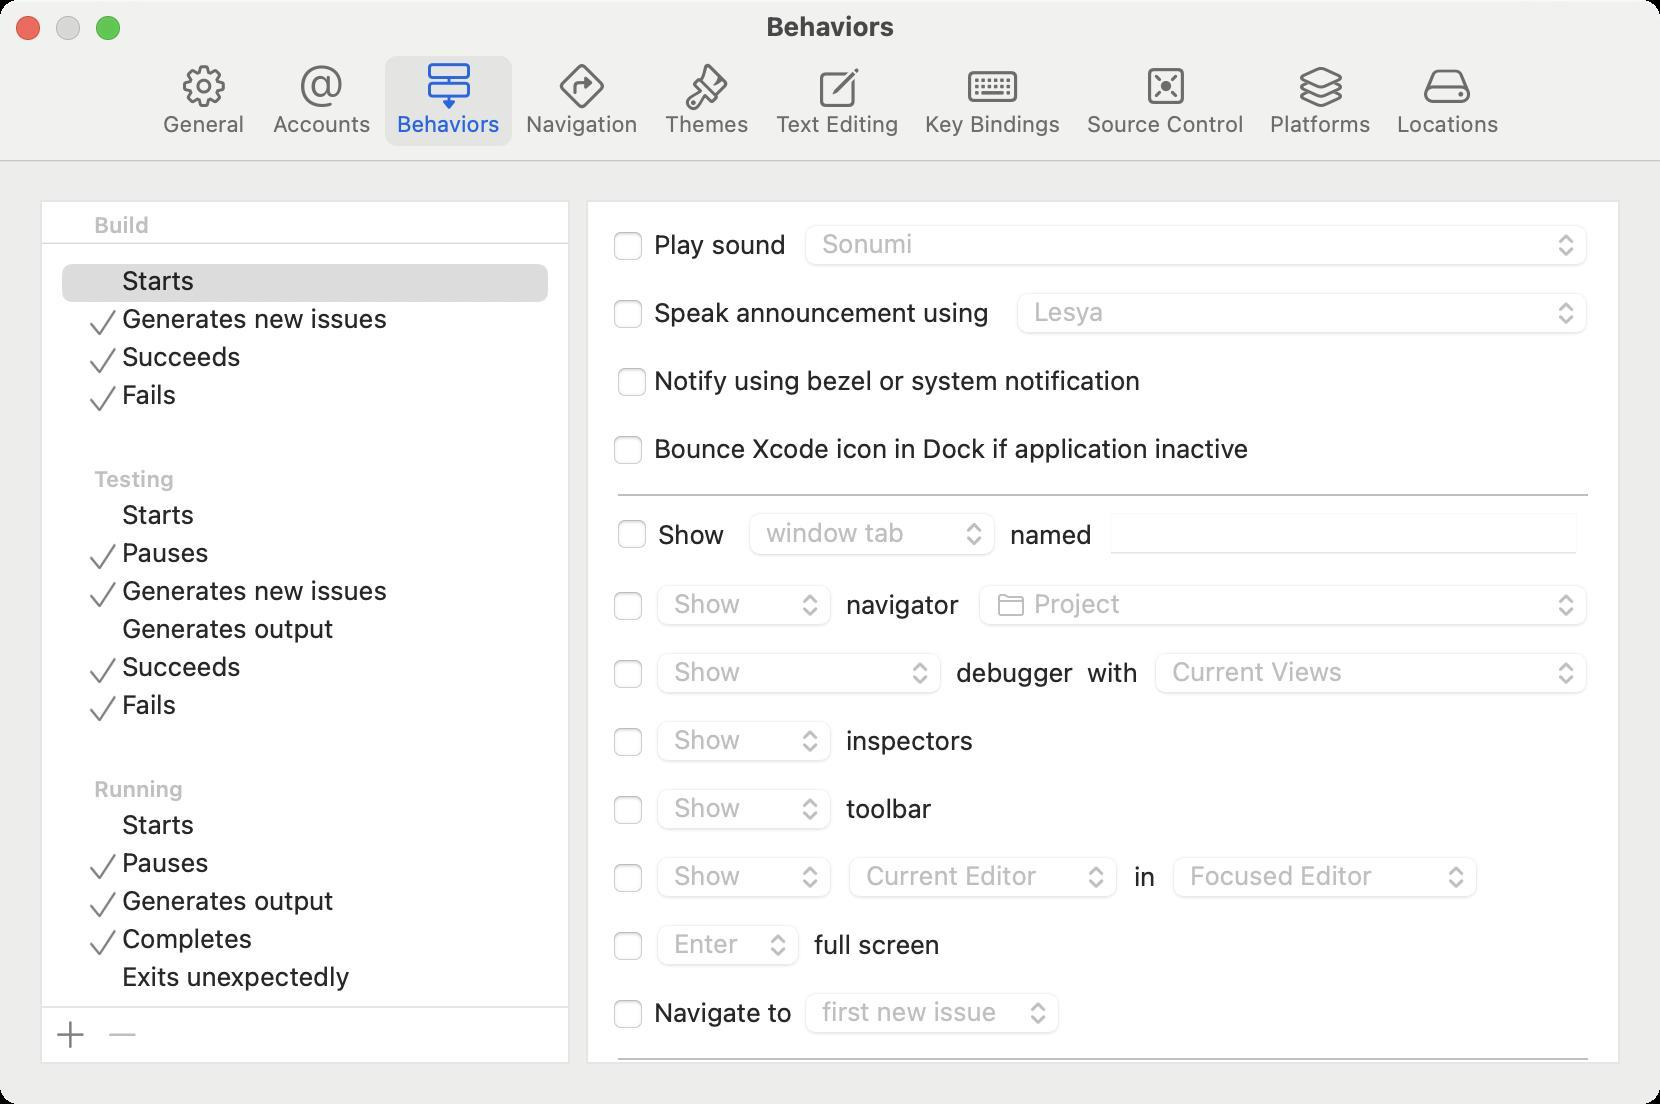
Accessibility tree:
{"name": "Behaviors", "role": "AXWindow", "description": null, "role_description": "dialog", "value": null, "position": "449.00;168.00", "size": "830;552", "children": [{"name": null, "role": "AXScrollArea", "description": "alert options", "role_description": "scroll area", "value": null, "position": "294.00;101.00", "size": "515;430", "children": [{"name": null, "role": "AXStaticText", "description": null, "role_description": "text", "value": "Play sound", "position": "325.00;114.00", "size": "72;17", "children": []}, {"name": "", "role": "AXCheckBox", "description": null, "role_description": "checkbox", "value": 0, "position": "307.00;114.00", "size": "90;18", "children": []}, {"name": null, "role": "AXPopUpButton", "description": null, "role_description": "pop up button", "value": "Sonumi", "position": "400.00;111.00", "size": "397;26", "children": []}, {"name": null, "role": "AXStaticText", "description": null, "role_description": "text", "value": "Speak announcement using", "position": "325.00;148.00", "size": "178;17", "children": []}, {"name": "", "role": "AXCheckBox", "description": null, "role_description": "checkbox", "value": 0, "position": "307.00;148.00", "size": "196;18", "children": []}, {"name": null, "role": "AXPopUpButton", "description": null, "role_description": "pop up button", "value": "Lesya", "position": "506.00;145.00", "size": "291;26", "children": []}, {"name": null, "role": "AXStaticText", "description": null, "role_description": "text", "value": "Notify using bezel or system notification", "position": "325.00;182.00", "size": "408;17", "children": []}, {"name": "", "role": "AXCheckBox", "description": null, "role_description": "checkbox", "value": 0, "position": "307.00;182.00", "size": "141;18", "children": []}, {"name": null, "role": "AXStaticText", "description": null, "role_description": "text", "value": "Bounce Xcode icon in Dock if application inactive", "position": "325.00;216.00", "size": "314;17", "children": []}, {"name": "", "role": "AXCheckBox", "description": null, "role_description": "checkbox", "value": 0, "position": "307.00;216.00", "size": "332;18", "children": []}, {"name": "Show", "role": "AXCheckBox", "description": null, "role_description": "checkbox", "value": 0, "position": "307.00;258.00", "size": "60;18", "children": []}, {"name": null, "role": "AXTextField", "description": null, "role_description": "text field", "value": "", "position": "554.50;256.00", "size": "234;21", "children": []}, {"name": null, "role": "AXPopUpButton", "description": null, "role_description": "pop up button", "value": "window tab", "position": "372.00;256.00", "size": "129;25", "children": []}, {"name": null, "role": "AXStaticText", "description": null, "role_description": "text", "value": "named", "position": "503.00;259.00", "size": "46;16", "children": []}, {"name": "", "role": "AXCheckBox", "description": null, "role_description": "checkbox", "value": 0, "position": "307.00;294.00", "size": "22;18", "children": []}, {"name": null, "role": "AXPopUpButton", "description": null, "role_description": "pop up button", "value": "Project", "position": "487.00;291.00", "size": "310;26", "children": []}, {"name": null, "role": "AXStaticText", "description": null, "role_description": "text", "value": "navigator", "position": "421.00;294.00", "size": "64;17", "children": []}, {"name": null, "role": "AXPopUpButton", "description": null, "role_description": "pop up button", "value": "Show", "position": "326.00;291.00", "size": "93;26", "children": []}, {"name": "", "role": "AXCheckBox", "description": null, "role_description": "checkbox", "value": 0, "position": "307.00;328.00", "size": "22;18", "children": []}, {"name": null, "role": "AXPopUpButton", "description": null, "role_description": "pop up button", "value": "Show", "position": "326.00;325.00", "size": "148;26", "children": []}, {"name": null, "role": "AXPopUpButton", "description": null, "role_description": "pop up button", "value": "Current Views", "position": "575.00;325.00", "size": "222;26", "children": []}, {"name": null, "role": "AXStaticText", "description": null, "role_description": "text", "value": "debugger", "position": "476.00;328.00", "size": "65;17", "children": []}, {"name": null, "role": "AXStaticText", "description": null, "role_description": "text", "value": " with", "position": "538.00;328.00", "size": "35;17", "children": []}, {"name": "", "role": "AXCheckBox", "description": null, "role_description": "checkbox", "value": 0, "position": "307.00;362.00", "size": "22;18", "children": []}, {"name": null, "role": "AXPopUpButton", "description": null, "role_description": "pop up button", "value": "Show", "position": "326.00;359.00", "size": "93;26", "children": []}, {"name": null, "role": "AXStaticText", "description": null, "role_description": "text", "value": "inspectors", "position": "421.00;362.00", "size": "78;17", "children": []}, {"name": "", "role": "AXCheckBox", "description": null, "role_description": "checkbox", "value": 0, "position": "307.00;396.00", "size": "22;18", "children": []}, {"name": null, "role": "AXPopUpButton", "description": null, "role_description": "pop up button", "value": "Show", "position": "326.00;393.00", "size": "93;26", "children": []}, {"name": null, "role": "AXStaticText", "description": null, "role_description": "text", "value": "toolbar", "position": "421.00;396.00", "size": "136;17", "children": []}, {"name": "", "role": "AXCheckBox", "description": null, "role_description": "checkbox", "value": 0, "position": "307.00;430.00", "size": "22;18", "children": []}, {"name": null, "role": "AXPopUpButton", "description": null, "role_description": "pop up button", "value": "Show", "position": "326.00;427.00", "size": "93;26", "children": []}, {"name": null, "role": "AXPopUpButton", "description": null, "role_description": "pop up button", "value": "Focused Editor", "position": "584.00;427.00", "size": "158;26", "children": []}, {"name": null, "role": "AXStaticText", "description": null, "role_description": "text", "value": "in", "position": "565.00;430.00", "size": "15;17", "children": []}, {"name": null, "role": "AXPopUpButton", "description": null, "role_description": "pop up button", "value": "Current Editor", "position": "422.00;427.00", "size": "140;26", "children": []}, {"name": "", "role": "AXCheckBox", "description": null, "role_description": "checkbox", "value": 0, "position": "307.00;464.00", "size": "22;18", "children": []}, {"name": null, "role": "AXPopUpButton", "description": null, "role_description": "pop up button", "value": "Enter", "position": "326.00;461.00", "size": "77;26", "children": []}, {"name": null, "role": "AXStaticText", "description": null, "role_description": "text", "value": "full screen", "position": "405.00;464.00", "size": "222;17", "children": []}, {"name": null, "role": "AXStaticText", "description": null, "role_description": "text", "value": "Navigate to", "position": "325.00;498.00", "size": "76;17", "children": []}, {"name": "", "role": "AXCheckBox", "description": null, "role_description": "checkbox", "value": 0, "position": "307.00;498.00", "size": "93;18", "children": []}, {"name": null, "role": "AXPopUpButton", "description": null, "role_description": "pop up button", "value": "first new issue", "position": "400.00;495.00", "size": "133;26", "children": []}, {"name": null, "role": "AXStaticText", "description": null, "role_description": "text", "value": "Run", "position": "325.00;541.00", "size": "38;17", "children": []}, {"name": "", "role": "AXCheckBox", "description": null, "role_description": "checkbox", "value": 0, "position": "307.00;542.00", "size": "47;18", "children": []}, {"name": null, "role": "AXPopUpButton", "description": null, "role_description": "pop up button", "value": "Choose Script…", "position": "357.00;539.00", "size": "440;26", "children": []}, {"name": null, "role": "AXScrollBar", "description": null, "role_description": "scroll bar", "value": 0.0, "position": "793.00;101.00", "size": "16;430", "children": [{"name": null, "role": "AXValueIndicator", "description": null, "role_description": "value indicator", "value": 0.0, "position": "797.00;102.00", "size": "12;398", "children": []}, {"name": null, "role": "AXButton", "description": null, "role_description": "increment arrow button", "value": null, "position": "793.00;101.00", "size": "0;0", "children": []}, {"name": null, "role": "AXButton", "description": null, "role_description": "decrement arrow button", "value": null, "position": "793.00;101.00", "size": "0;0", "children": []}, {"name": null, "role": "AXButton", "description": null, "role_description": "increment page button", "value": null, "position": "797.00;500.50", "size": "12;30", "children": []}, {"name": null, "role": "AXButton", "description": null, "role_description": "decrement page button", "value": null, "position": "797.00;101.00", "size": "12;1", "children": []}]}]}, {"name": null, "role": "AXScrollArea", "description": null, "role_description": "scroll area", "value": null, "position": "21.00;101.00", "size": "263;403", "children": [{"name": null, "role": "AXTable", "description": "alerts", "role_description": "table", "value": null, "position": "21.00;101.00", "size": "263;942", "children": [{"name": null, "role": "AXRow", "description": null, "role_description": "table row", "value": null, "position": "21.00;111.00", "size": "263;21", "children": [{"name": null, "role": "AXCell", "description": null, "role_description": "cell", "value": null, "position": "21.00;111.00", "size": "263;21", "children": [{"name": null, "role": "AXStaticText", "description": null, "role_description": "text", "value": "Build", "position": "45.00;102.50", "size": "223;18", "children": []}]}]}, {"name": null, "role": "AXRow", "description": null, "role_description": "table row", "value": null, "position": "21.00;132.00", "size": "263;19", "children": [{"name": null, "role": "AXCell", "description": null, "role_description": "cell", "value": null, "position": "37.00;133.00", "size": "231;17", "children": [{"name": null, "role": "AXImage", "description": "", "role_description": "image", "value": null, "position": "43.00;133.00", "size": "17;17", "children": []}, {"name": null, "role": "AXStaticText", "description": null, "role_description": "text", "value": "Starts", "position": "59.00;132.00", "size": "201;17", "children": []}]}]}, {"name": null, "role": "AXRow", "description": null, "role_description": "table row", "value": null, "position": "21.00;151.00", "size": "263;19", "children": [{"name": null, "role": "AXCell", "description": null, "role_description": "cell", "value": null, "position": "37.00;152.00", "size": "231;17", "children": [{"name": null, "role": "AXImage", "description": "", "role_description": "image", "value": null, "position": "43.00;152.00", "size": "17;17", "children": []}, {"name": null, "role": "AXStaticText", "description": null, "role_description": "text", "value": "Generates new issues", "position": "59.00;151.00", "size": "201;17", "children": []}]}]}, {"name": null, "role": "AXRow", "description": null, "role_description": "table row", "value": null, "position": "21.00;170.00", "size": "263;19", "children": [{"name": null, "role": "AXCell", "description": null, "role_description": "cell", "value": null, "position": "37.00;171.00", "size": "231;17", "children": [{"name": null, "role": "AXImage", "description": "", "role_description": "image", "value": null, "position": "43.00;171.00", "size": "17;17", "children": []}, {"name": null, "role": "AXStaticText", "description": null, "role_description": "text", "value": "Succeeds", "position": "59.00;170.00", "size": "201;17", "children": []}]}]}, {"name": null, "role": "AXRow", "description": null, "role_description": "table row", "value": null, "position": "21.00;189.00", "size": "263;19", "children": [{"name": null, "role": "AXCell", "description": null, "role_description": "cell", "value": null, "position": "37.00;190.00", "size": "231;17", "children": [{"name": null, "role": "AXImage", "description": "", "role_description": "image", "value": null, "position": "43.00;190.00", "size": "17;17", "children": []}, {"name": null, "role": "AXStaticText", "description": null, "role_description": "text", "value": "Fails", "position": "59.00;189.00", "size": "201;17", "children": []}]}]}, {"name": null, "role": "AXRow", "description": null, "role_description": "table row", "value": null, "position": "21.00;228.00", "size": "263;21", "children": [{"name": null, "role": "AXCell", "description": null, "role_description": "cell", "value": null, "position": "21.00;228.00", "size": "263;21", "children": [{"name": null, "role": "AXStaticText", "description": null, "role_description": "text", "value": "Testing", "position": "45.00;229.50", "size": "223;18", "children": []}]}]}, {"name": null, "role": "AXRow", "description": null, "role_description": "table row", "value": null, "position": "21.00;249.00", "size": "263;19", "children": [{"name": null, "role": "AXCell", "description": null, "role_description": "cell", "value": null, "position": "37.00;250.00", "size": "231;17", "children": [{"name": null, "role": "AXImage", "description": "", "role_description": "image", "value": null, "position": "43.00;250.00", "size": "17;17", "children": []}, {"name": null, "role": "AXStaticText", "description": null, "role_description": "text", "value": "Starts", "position": "59.00;249.00", "size": "201;17", "children": []}]}]}, {"name": null, "role": "AXRow", "description": null, "role_description": "table row", "value": null, "position": "21.00;268.00", "size": "263;19", "children": [{"name": null, "role": "AXCell", "description": null, "role_description": "cell", "value": null, "position": "37.00;269.00", "size": "231;17", "children": [{"name": null, "role": "AXImage", "description": "", "role_description": "image", "value": null, "position": "43.00;269.00", "size": "17;17", "children": []}, {"name": null, "role": "AXStaticText", "description": null, "role_description": "text", "value": "Pauses", "position": "59.00;268.00", "size": "201;17", "children": []}]}]}, {"name": null, "role": "AXRow", "description": null, "role_description": "table row", "value": null, "position": "21.00;287.00", "size": "263;19", "children": [{"name": null, "role": "AXCell", "description": null, "role_description": "cell", "value": null, "position": "37.00;288.00", "size": "231;17", "children": [{"name": null, "role": "AXImage", "description": "", "role_description": "image", "value": null, "position": "43.00;288.00", "size": "17;17", "children": []}, {"name": null, "role": "AXStaticText", "description": null, "role_description": "text", "value": "Generates new issues", "position": "59.00;287.00", "size": "201;17", "children": []}]}]}, {"name": null, "role": "AXRow", "description": null, "role_description": "table row", "value": null, "position": "21.00;306.00", "size": "263;19", "children": [{"name": null, "role": "AXCell", "description": null, "role_description": "cell", "value": null, "position": "37.00;307.00", "size": "231;17", "children": [{"name": null, "role": "AXImage", "description": "", "role_description": "image", "value": null, "position": "43.00;307.00", "size": "17;17", "children": []}, {"name": null, "role": "AXStaticText", "description": null, "role_description": "text", "value": "Generates output", "position": "59.00;306.00", "size": "201;17", "children": []}]}]}, {"name": null, "role": "AXRow", "description": null, "role_description": "table row", "value": null, "position": "21.00;325.00", "size": "263;19", "children": [{"name": null, "role": "AXCell", "description": null, "role_description": "cell", "value": null, "position": "37.00;326.00", "size": "231;17", "children": [{"name": null, "role": "AXImage", "description": "", "role_description": "image", "value": null, "position": "43.00;326.00", "size": "17;17", "children": []}, {"name": null, "role": "AXStaticText", "description": null, "role_description": "text", "value": "Succeeds", "position": "59.00;325.00", "size": "201;17", "children": []}]}]}, {"name": null, "role": "AXRow", "description": null, "role_description": "table row", "value": null, "position": "21.00;344.00", "size": "263;19", "children": [{"name": null, "role": "AXCell", "description": null, "role_description": "cell", "value": null, "position": "37.00;345.00", "size": "231;17", "children": [{"name": null, "role": "AXImage", "description": "", "role_description": "image", "value": null, "position": "43.00;345.00", "size": "17;17", "children": []}, {"name": null, "role": "AXStaticText", "description": null, "role_description": "text", "value": "Fails", "position": "59.00;344.00", "size": "201;17", "children": []}]}]}, {"name": null, "role": "AXRow", "description": null, "role_description": "table row", "value": null, "position": "21.00;383.00", "size": "263;21", "children": [{"name": null, "role": "AXCell", "description": null, "role_description": "cell", "value": null, "position": "21.00;383.00", "size": "263;21", "children": [{"name": null, "role": "AXStaticText", "description": null, "role_description": "text", "value": "Running", "position": "45.00;384.50", "size": "223;18", "children": []}]}]}, {"name": null, "role": "AXRow", "description": null, "role_description": "table row", "value": null, "position": "21.00;404.00", "size": "263;19", "children": [{"name": null, "role": "AXCell", "description": null, "role_description": "cell", "value": null, "position": "37.00;405.00", "size": "231;17", "children": [{"name": null, "role": "AXImage", "description": "", "role_description": "image", "value": null, "position": "43.00;405.00", "size": "17;17", "children": []}, {"name": null, "role": "AXStaticText", "description": null, "role_description": "text", "value": "Starts", "position": "59.00;404.00", "size": "201;17", "children": []}]}]}, {"name": null, "role": "AXRow", "description": null, "role_description": "table row", "value": null, "position": "21.00;423.00", "size": "263;19", "children": [{"name": null, "role": "AXCell", "description": null, "role_description": "cell", "value": null, "position": "37.00;424.00", "size": "231;17", "children": [{"name": null, "role": "AXImage", "description": "", "role_description": "image", "value": null, "position": "43.00;424.00", "size": "17;17", "children": []}, {"name": null, "role": "AXStaticText", "description": null, "role_description": "text", "value": "Pauses", "position": "59.00;423.00", "size": "201;17", "children": []}]}]}, {"name": null, "role": "AXRow", "description": null, "role_description": "table row", "value": null, "position": "21.00;442.00", "size": "263;19", "children": [{"name": null, "role": "AXCell", "description": null, "role_description": "cell", "value": null, "position": "37.00;443.00", "size": "231;17", "children": [{"name": null, "role": "AXImage", "description": "", "role_description": "image", "value": null, "position": "43.00;443.00", "size": "17;17", "children": []}, {"name": null, "role": "AXStaticText", "description": null, "role_description": "text", "value": "Generates output", "position": "59.00;442.00", "size": "201;17", "children": []}]}]}, {"name": null, "role": "AXRow", "description": null, "role_description": "table row", "value": null, "position": "21.00;461.00", "size": "263;19", "children": [{"name": null, "role": "AXCell", "description": null, "role_description": "cell", "value": null, "position": "37.00;462.00", "size": "231;17", "children": [{"name": null, "role": "AXImage", "description": "", "role_description": "image", "value": null, "position": "43.00;462.00", "size": "17;17", "children": []}, {"name": null, "role": "AXStaticText", "description": null, "role_description": "text", "value": "Completes", "position": "59.00;461.00", "size": "201;17", "children": []}]}]}, {"name": null, "role": "AXRow", "description": null, "role_description": "table row", "value": null, "position": "21.00;480.00", "size": "263;19", "children": [{"name": null, "role": "AXCell", "description": null, "role_description": "cell", "value": null, "position": "37.00;481.00", "size": "231;17", "children": [{"name": null, "role": "AXImage", "description": "", "role_description": "image", "value": null, "position": "43.00;481.00", "size": "17;17", "children": []}, {"name": null, "role": "AXStaticText", "description": null, "role_description": "text", "value": "Exits unexpectedly", "position": "59.00;480.00", "size": "201;17", "children": []}]}]}, {"name": null, "role": "AXRow", "description": null, "role_description": "table row", "value": null, "position": "21.00;519.00", "size": "263;21", "children": [{"name": null, "role": "AXCell", "description": null, "role_description": "cell", "value": null, "position": "21.00;519.00", "size": "263;21", "children": [{"name": null, "role": "AXStaticText", "description": null, "role_description": "text", "value": "GPU Frame Capture", "position": "45.00;520.50", "size": "223;18", "children": []}]}]}, {"name": null, "role": "AXRow", "description": null, "role_description": "table row", "value": null, "position": "21.00;540.00", "size": "263;19", "children": [{"name": null, "role": "AXCell", "description": null, "role_description": "cell", "value": null, "position": "37.00;541.00", "size": "231;17", "children": [{"name": null, "role": "AXImage", "description": "", "role_description": "image", "value": null, "position": "43.00;541.00", "size": "17;17", "children": []}, {"name": null, "role": "AXStaticText", "description": null, "role_description": "text", "value": "Starts", "position": "59.00;540.00", "size": "201;17", "children": []}]}]}, {"name": null, "role": "AXRow", "description": null, "role_description": "table row", "value": null, "position": "21.00;559.00", "size": "263;19", "children": [{"name": null, "role": "AXCell", "description": null, "role_description": "cell", "value": null, "position": "37.00;560.00", "size": "231;17", "children": [{"name": null, "role": "AXImage", "description": "", "role_description": "image", "value": null, "position": "43.00;556.00", "size": "17;25", "children": []}, {"name": null, "role": "AXStaticText", "description": null, "role_description": "text", "value": "Completes", "position": "59.00;559.00", "size": "201;17", "children": []}]}]}, {"name": null, "role": "AXRow", "description": null, "role_description": "table row", "value": null, "position": "21.00;598.00", "size": "263;21", "children": [{"name": null, "role": "AXCell", "description": null, "role_description": "cell", "value": null, "position": "21.00;598.00", "size": "263;21", "children": [{"name": null, "role": "AXStaticText", "description": null, "role_description": "text", "value": "Search", "position": "45.00;599.50", "size": "223;18", "children": []}]}]}, {"name": null, "role": "AXRow", "description": null, "role_description": "table row", "value": null, "position": "21.00;619.00", "size": "263;19", "children": [{"name": null, "role": "AXCell", "description": null, "role_description": "cell", "value": null, "position": "37.00;620.00", "size": "231;17", "children": [{"name": null, "role": "AXImage", "description": "", "role_description": "image", "value": null, "position": "43.00;620.00", "size": "17;17", "children": []}, {"name": null, "role": "AXStaticText", "description": null, "role_description": "text", "value": "Starts", "position": "59.00;619.00", "size": "201;17", "children": []}]}]}, {"name": null, "role": "AXRow", "description": null, "role_description": "table row", "value": null, "position": "21.00;638.00", "size": "263;19", "children": [{"name": null, "role": "AXCell", "description": null, "role_description": "cell", "value": null, "position": "37.00;639.00", "size": "231;17", "children": [{"name": null, "role": "AXImage", "description": "", "role_description": "image", "value": null, "position": "43.00;639.00", "size": "17;17", "children": []}, {"name": null, "role": "AXStaticText", "description": null, "role_description": "text", "value": "Completes with results", "position": "59.00;638.00", "size": "201;17", "children": []}]}]}, {"name": null, "role": "AXRow", "description": null, "role_description": "table row", "value": null, "position": "21.00;657.00", "size": "263;19", "children": [{"name": null, "role": "AXCell", "description": null, "role_description": "cell", "value": null, "position": "37.00;658.00", "size": "231;17", "children": [{"name": null, "role": "AXImage", "description": "", "role_description": "image", "value": null, "position": "43.00;658.00", "size": "17;17", "children": []}, {"name": null, "role": "AXStaticText", "description": null, "role_description": "text", "value": "Completes with no results", "position": "59.00;657.00", "size": "201;17", "children": []}]}]}, {"name": null, "role": "AXRow", "description": null, "role_description": "table row", "value": null, "position": "21.00;696.00", "size": "263;21", "children": [{"name": null, "role": "AXCell", "description": null, "role_description": "cell", "value": null, "position": "21.00;696.00", "size": "263;21", "children": [{"name": null, "role": "AXStaticText", "description": null, "role_description": "text", "value": "Localization Import / Export", "position": "45.00;697.50", "size": "223;18", "children": []}]}]}, {"name": null, "role": "AXRow", "description": null, "role_description": "table row", "value": null, "position": "21.00;717.00", "size": "263;19", "children": [{"name": null, "role": "AXCell", "description": null, "role_description": "cell", "value": null, "position": "37.00;718.00", "size": "231;17", "children": [{"name": null, "role": "AXImage", "description": "", "role_description": "image", "value": null, "position": "43.00;718.00", "size": "17;17", "children": []}, {"name": null, "role": "AXStaticText", "description": null, "role_description": "text", "value": "Starts", "position": "59.00;717.00", "size": "201;17", "children": []}]}]}, {"name": null, "role": "AXRow", "description": null, "role_description": "table row", "value": null, "position": "21.00;736.00", "size": "263;19", "children": [{"name": null, "role": "AXCell", "description": null, "role_description": "cell", "value": null, "position": "37.00;737.00", "size": "231;17", "children": [{"name": null, "role": "AXImage", "description": "", "role_description": "image", "value": null, "position": "43.00;733.00", "size": "17;25", "children": []}, {"name": null, "role": "AXStaticText", "description": null, "role_description": "text", "value": "Succeeds", "position": "59.00;736.00", "size": "201;17", "children": []}]}]}, {"name": null, "role": "AXRow", "description": null, "role_description": "table row", "value": null, "position": "21.00;755.00", "size": "263;19", "children": [{"name": null, "role": "AXCell", "description": null, "role_description": "cell", "value": null, "position": "37.00;756.00", "size": "231;17", "children": [{"name": null, "role": "AXImage", "description": "", "role_description": "image", "value": null, "position": "43.00;752.00", "size": "17;25", "children": []}, {"name": null, "role": "AXStaticText", "description": null, "role_description": "text", "value": "Fails", "position": "59.00;755.00", "size": "201;17", "children": []}]}]}, {"name": null, "role": "AXRow", "description": null, "role_description": "table row", "value": null, "position": "21.00;794.00", "size": "263;21", "children": [{"name": null, "role": "AXCell", "description": null, "role_description": "cell", "value": null, "position": "21.00;794.00", "size": "263;21", "children": [{"name": null, "role": "AXStaticText", "description": null, "role_description": "text", "value": "CI", "position": "45.00;795.50", "size": "223;18", "children": []}]}]}, {"name": null, "role": "AXRow", "description": null, "role_description": "table row", "value": null, "position": "21.00;815.00", "size": "263;19", "children": [{"name": null, "role": "AXCell", "description": null, "role_description": "cell", "value": null, "position": "37.00;816.00", "size": "231;17", "children": [{"name": null, "role": "AXImage", "description": "", "role_description": "image", "value": null, "position": "43.00;816.00", "size": "17;17", "children": []}, {"name": null, "role": "AXStaticText", "description": null, "role_description": "text", "value": "Build Succeeded", "position": "59.00;815.00", "size": "201;17", "children": []}]}]}, {"name": null, "role": "AXRow", "description": null, "role_description": "table row", "value": null, "position": "21.00;834.00", "size": "263;19", "children": [{"name": null, "role": "AXCell", "description": null, "role_description": "cell", "value": null, "position": "37.00;835.00", "size": "231;17", "children": [{"name": null, "role": "AXImage", "description": "", "role_description": "image", "value": null, "position": "43.00;835.00", "size": "17;17", "children": []}, {"name": null, "role": "AXStaticText", "description": null, "role_description": "text", "value": "Build Failed", "position": "59.00;834.00", "size": "201;17", "children": []}]}]}, {"name": null, "role": "AXRow", "description": null, "role_description": "table row", "value": null, "position": "21.00;873.00", "size": "263;21", "children": [{"name": null, "role": "AXCell", "description": null, "role_description": "cell", "value": null, "position": "21.00;873.00", "size": "263;21", "children": [{"name": null, "role": "AXStaticText", "description": null, "role_description": "text", "value": "File", "position": "45.00;874.50", "size": "223;18", "children": []}]}]}, {"name": null, "role": "AXRow", "description": null, "role_description": "table row", "value": null, "position": "21.00;894.00", "size": "263;19", "children": [{"name": null, "role": "AXCell", "description": null, "role_description": "cell", "value": null, "position": "37.00;895.00", "size": "231;17", "children": [{"name": null, "role": "AXImage", "description": "", "role_description": "image", "value": null, "position": "43.00;895.00", "size": "17;17", "children": []}, {"name": null, "role": "AXStaticText", "description": null, "role_description": "text", "value": "Unlock", "position": "59.00;894.00", "size": "201;17", "children": []}]}]}, {"name": null, "role": "AXRow", "description": null, "role_description": "table row", "value": null, "position": "21.00;933.00", "size": "263;21", "children": [{"name": null, "role": "AXCell", "description": null, "role_description": "cell", "value": null, "position": "21.00;933.00", "size": "263;21", "children": [{"name": null, "role": "AXStaticText", "description": null, "role_description": "text", "value": "Playgrounds", "position": "45.00;934.50", "size": "223;18", "children": []}]}]}, {"name": null, "role": "AXRow", "description": null, "role_description": "table row", "value": null, "position": "21.00;954.00", "size": "263;19", "children": [{"name": null, "role": "AXCell", "description": null, "role_description": "cell", "value": null, "position": "37.00;955.00", "size": "231;17", "children": [{"name": null, "role": "AXImage", "description": "", "role_description": "image", "value": null, "position": "43.00;951.00", "size": "17;25", "children": []}, {"name": null, "role": "AXStaticText", "description": null, "role_description": "text", "value": "Generates output", "position": "59.00;954.00", "size": "201;17", "children": []}]}]}, {"name": null, "role": "AXRow", "description": null, "role_description": "table row", "value": null, "position": "21.00;993.00", "size": "263;21", "children": [{"name": null, "role": "AXCell", "description": null, "role_description": "cell", "value": null, "position": "21.00;993.00", "size": "263;21", "children": [{"name": null, "role": "AXStaticText", "description": null, "role_description": "text", "value": "Core ML", "position": "45.00;994.50", "size": "223;18", "children": []}]}]}, {"name": null, "role": "AXRow", "description": null, "role_description": "table row", "value": null, "position": "21.00;1014.00", "size": "263;19", "children": [{"name": null, "role": "AXCell", "description": null, "role_description": "cell", "value": null, "position": "37.00;1015.00", "size": "231;17", "children": [{"name": null, "role": "AXImage", "description": "", "role_description": "image", "value": null, "position": "43.00;1015.00", "size": "17;17", "children": []}, {"name": null, "role": "AXStaticText", "description": null, "role_description": "text", "value": "Core ML Test Completed", "position": "59.00;1014.00", "size": "201;17", "children": []}]}]}, {"name": null, "role": "AXColumn", "description": null, "role_description": "column", "value": null, "position": "31.00;101.00", "size": "243;942", "children": []}]}, {"name": null, "role": "AXScrollBar", "description": null, "role_description": "scroll bar", "value": 0.0, "position": "268.00;101.00", "size": "16;403", "children": [{"name": null, "role": "AXValueIndicator", "description": null, "role_description": "value indicator", "value": 0.0, "position": "272.00;102.00", "size": "12;172", "children": []}, {"name": null, "role": "AXButton", "description": null, "role_description": "increment arrow button", "value": null, "position": "268.00;101.00", "size": "0;0", "children": []}, {"name": null, "role": "AXButton", "description": null, "role_description": "decrement arrow button", "value": null, "position": "268.00;101.00", "size": "0;0", "children": []}, {"name": null, "role": "AXButton", "description": null, "role_description": "increment page button", "value": null, "position": "272.00;274.00", "size": "12;230", "children": []}, {"name": null, "role": "AXButton", "description": null, "role_description": "decrement page button", "value": null, "position": "272.00;101.00", "size": "12;1", "children": []}]}]}, {"name": "", "role": "AXButton", "description": "add", "role_description": "button", "value": null, "position": "22.00;504.00", "size": "26;27", "children": []}, {"name": "", "role": "AXButton", "description": "remove", "role_description": "button", "value": null, "position": "48.00;504.00", "size": "26;27", "children": []}, {"name": null, "role": "AXToolbar", "description": null, "role_description": "toolbar", "value": null, "position": "0.00;28.00", "size": "830;52", "children": [{"name": "General", "role": "AXButton", "description": null, "role_description": "button", "value": null, "position": "74.50;28.00", "size": "55;52", "children": []}, {"name": "Accounts", "role": "AXButton", "description": null, "role_description": "button", "value": null, "position": "130.50;28.00", "size": "61;52", "children": []}, {"name": "Behaviors", "role": "AXButton", "description": null, "role_description": "button", "value": null, "position": "192.50;28.00", "size": "64;52", "children": []}, {"name": "Navigation", "role": "AXButton", "description": null, "role_description": "button", "value": null, "position": "257.00;28.00", "size": "68;52", "children": []}, {"name": "Themes", "role": "AXButton", "description": null, "role_description": "button", "value": null, "position": "326.00;28.00", "size": "55;52", "children": []}, {"name": "Text_Editing", "role": "AXButton", "description": null, "role_description": "button", "value": null, "position": "382.00;28.00", "size": "74;52", "children": []}, {"name": "Key_Bindings", "role": "AXButton", "description": null, "role_description": "button", "value": null, "position": "456.50;28.00", "size": "80;52", "children": []}, {"name": "Source_Control", "role": "AXButton", "description": null, "role_description": "button", "value": null, "position": "537.50;28.00", "size": "90;52", "children": []}, {"name": "Platforms", "role": "AXButton", "description": null, "role_description": "button", "value": null, "position": "629.00;28.00", "size": "62;52", "children": []}, {"name": "Locations", "role": "AXButton", "description": null, "role_description": "button", "value": null, "position": "692.50;28.00", "size": "63;52", "children": []}]}, {"name": null, "role": "AXButton", "description": null, "role_description": "close button", "value": null, "position": "7.00;6.00", "size": "14;16", "children": []}, {"name": null, "role": "AXButton", "description": null, "role_description": "zoom button", "value": null, "position": "47.00;6.00", "size": "14;16", "children": [{"name": null, "role": "AXGroup", "description": null, "role_description": "group", "value": null, "position": "47.00;6.00", "size": "14;16", "children": [{"name": null, "role": "AXGroup", "description": null, "role_description": "group", "value": null, "position": "47.00;6.00", "size": "14;16", "children": []}]}]}, {"name": null, "role": "AXButton", "description": null, "role_description": "minimize button", "value": null, "position": "27.00;6.00", "size": "14;16", "children": []}, {"name": null, "role": "AXStaticText", "description": null, "role_description": "text", "value": "Behaviors", "position": "381.00;5.00", "size": "69;16", "children": []}]}